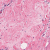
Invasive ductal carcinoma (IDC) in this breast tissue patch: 0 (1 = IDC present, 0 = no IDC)